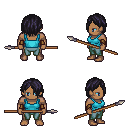
a pixel art fantasy rpg character, male body template, human, dark skin, teal pirate shirt, teal pants, raven bangs hairstyle, leather bracers, spear, four views (front, back, left, right), 2x2 character sprite sheet, small pixel art, hard edges, no anti-aliasing